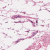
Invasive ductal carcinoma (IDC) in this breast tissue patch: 0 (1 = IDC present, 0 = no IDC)